Question: I have the following code:
'''
<a href="main.html" class="admin"><div class="buttonlabel">Admin</div></a>
'''
and CSS
'''
a.admin
{
display:block;
text-decoration:none;
float:left;
background: transparent url(./images/adminnormal.png?rand=628) no-repeat top center;
height:75px;
width:75px;
margin:5px;
outline: #00FF00 dotted thick;
}
'''
The code above has this output:

I want this link to be outlined only when a user clicks it ('onclick'). Any ideas how to do that?
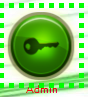
Answer: '''
<a href="main.html" class="admin"><div class="buttonlabel">Admin</div></a>
'''
'''
a.admin
{
display:block;
text-decoration:none;
float:left;
background: transparent url(./images/adminnormal.png?rand=628) no-repeat top center;
height:75px;
width:75px;
margin:5px;
}
a.admin.act{outline: #00FF00 dotted thick;}
'''
'''
$('.admin').click(function(){
$(this).addClass('act');
})
'''